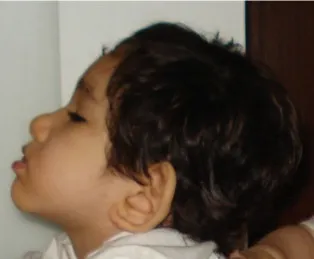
Patient phenotype at 5 years-old. >and side. View.
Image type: medical_photograph (oral_photograph)